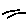
Label: line